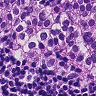
Metastatic tissue present: yes